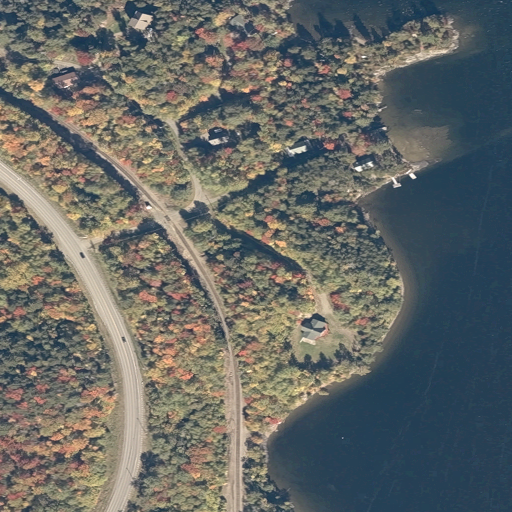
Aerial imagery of cape in Maine named Cove Point containing open water, mixed forest, evergreen forest, open development, low intensity development, woody wetlands, herbaceous wetlands, medium intensity development, deciduous forest, and shrub